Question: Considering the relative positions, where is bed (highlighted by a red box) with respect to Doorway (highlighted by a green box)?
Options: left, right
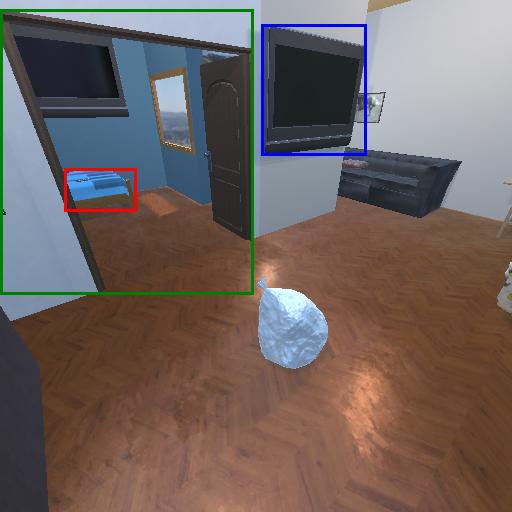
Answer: left